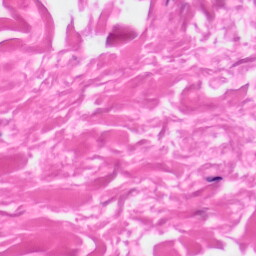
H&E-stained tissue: Skin